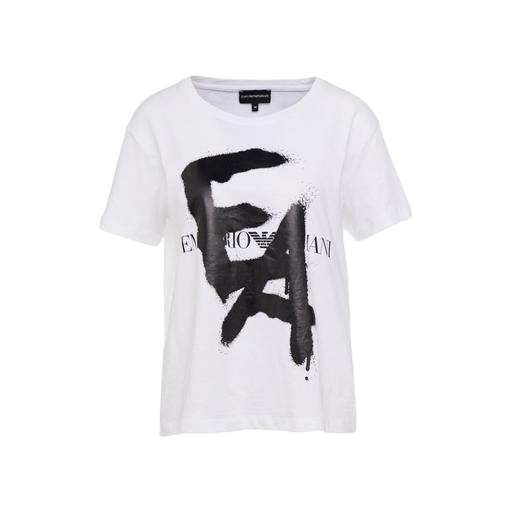
graphic tee, t-shirt twist graphic, graphic t-shirt, white background